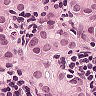
Metastatic tissue present: yes